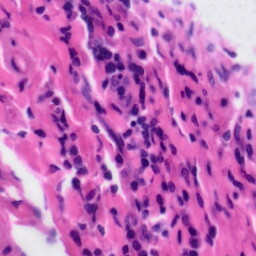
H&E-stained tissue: Tonsil